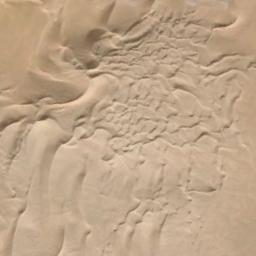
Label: desert